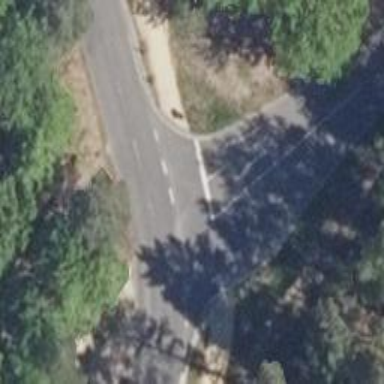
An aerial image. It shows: Unclassified road with asphalt surface.